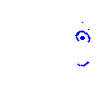
Particle: proton